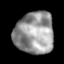
Tissue: lung
Cell type: T cells
Senescence score: 0.174
Nuclear area (px): 1602
Mean DAPI intensity: 152.958